Aerial crown-view tile of a tropical tree (Barro Colorado Island, Panama), acquired 20240918:
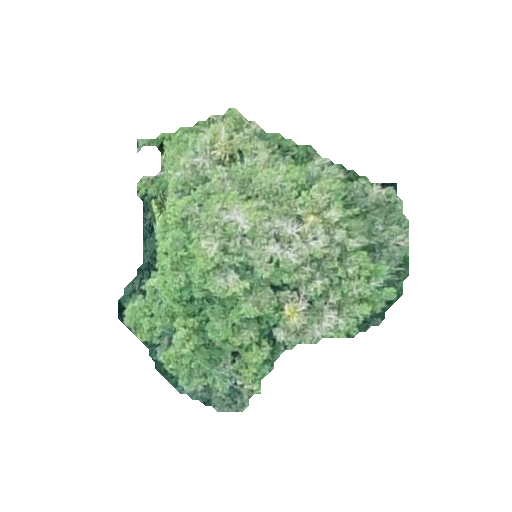
Species: Prioria copaifera
GBIF accepted scientific name: Prioria copaifera
Crown area: 89.717 m²